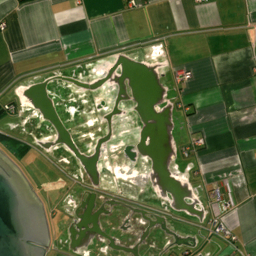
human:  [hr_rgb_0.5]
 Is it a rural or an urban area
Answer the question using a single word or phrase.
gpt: rural

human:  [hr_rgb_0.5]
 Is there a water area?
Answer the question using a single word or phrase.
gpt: yes

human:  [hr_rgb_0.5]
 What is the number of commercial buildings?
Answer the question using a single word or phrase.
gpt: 4

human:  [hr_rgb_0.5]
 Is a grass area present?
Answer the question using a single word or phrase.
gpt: yes

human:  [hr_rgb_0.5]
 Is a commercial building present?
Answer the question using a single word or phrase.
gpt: yes

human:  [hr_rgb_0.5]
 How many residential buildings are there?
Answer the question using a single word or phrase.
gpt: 87

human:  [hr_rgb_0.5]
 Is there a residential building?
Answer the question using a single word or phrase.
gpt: yes

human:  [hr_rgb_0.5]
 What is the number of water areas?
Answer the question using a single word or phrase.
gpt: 17

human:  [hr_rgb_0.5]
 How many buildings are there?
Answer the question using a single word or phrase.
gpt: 94

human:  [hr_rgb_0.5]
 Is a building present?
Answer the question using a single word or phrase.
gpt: yes

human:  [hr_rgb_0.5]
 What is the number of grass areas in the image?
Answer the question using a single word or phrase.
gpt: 75

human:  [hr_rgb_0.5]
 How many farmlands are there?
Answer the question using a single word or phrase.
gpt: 23

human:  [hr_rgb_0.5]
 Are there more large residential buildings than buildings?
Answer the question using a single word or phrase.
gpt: no

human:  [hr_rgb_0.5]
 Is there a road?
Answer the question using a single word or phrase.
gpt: yes

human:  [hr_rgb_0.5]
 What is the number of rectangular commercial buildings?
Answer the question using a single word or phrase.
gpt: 4

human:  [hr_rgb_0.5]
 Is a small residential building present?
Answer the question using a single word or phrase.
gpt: yes

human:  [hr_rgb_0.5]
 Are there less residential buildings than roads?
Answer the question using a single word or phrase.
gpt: no

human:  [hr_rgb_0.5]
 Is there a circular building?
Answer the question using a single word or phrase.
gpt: yes

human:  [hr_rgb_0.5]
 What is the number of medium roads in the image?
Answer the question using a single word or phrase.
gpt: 0

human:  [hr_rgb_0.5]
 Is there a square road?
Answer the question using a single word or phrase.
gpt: no

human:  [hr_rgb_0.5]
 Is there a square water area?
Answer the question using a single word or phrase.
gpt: yes

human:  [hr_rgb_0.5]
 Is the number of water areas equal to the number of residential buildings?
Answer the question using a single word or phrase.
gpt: no

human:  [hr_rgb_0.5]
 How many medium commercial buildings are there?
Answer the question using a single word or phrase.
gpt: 0

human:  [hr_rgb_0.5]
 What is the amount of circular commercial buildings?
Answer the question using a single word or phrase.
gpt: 0

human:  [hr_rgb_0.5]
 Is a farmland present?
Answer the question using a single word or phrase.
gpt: yes

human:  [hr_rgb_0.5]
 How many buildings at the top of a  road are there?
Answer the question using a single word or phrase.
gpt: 94

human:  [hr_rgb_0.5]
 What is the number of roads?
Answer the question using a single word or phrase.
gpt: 56

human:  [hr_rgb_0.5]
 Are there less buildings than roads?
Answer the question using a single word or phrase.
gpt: no

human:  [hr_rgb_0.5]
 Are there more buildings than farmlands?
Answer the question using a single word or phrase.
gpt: yes

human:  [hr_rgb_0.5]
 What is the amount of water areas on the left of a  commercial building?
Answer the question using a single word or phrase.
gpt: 12

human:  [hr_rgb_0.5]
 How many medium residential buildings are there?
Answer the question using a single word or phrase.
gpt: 2

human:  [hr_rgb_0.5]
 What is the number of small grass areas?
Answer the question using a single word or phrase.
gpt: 18

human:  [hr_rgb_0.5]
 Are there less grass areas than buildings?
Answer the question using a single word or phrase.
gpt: yes

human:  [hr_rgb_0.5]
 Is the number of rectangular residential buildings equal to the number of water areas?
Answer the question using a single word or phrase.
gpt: no

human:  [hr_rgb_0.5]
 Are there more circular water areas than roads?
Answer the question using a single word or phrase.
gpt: no

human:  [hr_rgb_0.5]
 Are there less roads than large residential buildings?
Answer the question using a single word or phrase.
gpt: no

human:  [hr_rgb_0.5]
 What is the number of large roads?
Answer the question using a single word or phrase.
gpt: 0

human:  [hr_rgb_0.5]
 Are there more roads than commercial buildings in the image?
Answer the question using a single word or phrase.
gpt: yes

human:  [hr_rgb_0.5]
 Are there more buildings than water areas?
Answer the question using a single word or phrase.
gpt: yes

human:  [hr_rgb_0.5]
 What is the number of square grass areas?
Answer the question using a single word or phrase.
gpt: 1

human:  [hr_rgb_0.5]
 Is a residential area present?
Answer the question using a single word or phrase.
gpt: yes

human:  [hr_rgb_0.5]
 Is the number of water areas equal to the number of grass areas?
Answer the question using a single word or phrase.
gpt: no

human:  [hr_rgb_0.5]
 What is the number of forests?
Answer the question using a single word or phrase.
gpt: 30

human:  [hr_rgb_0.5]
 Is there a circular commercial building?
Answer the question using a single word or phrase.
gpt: no

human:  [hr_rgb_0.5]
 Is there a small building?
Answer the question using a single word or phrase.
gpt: yes

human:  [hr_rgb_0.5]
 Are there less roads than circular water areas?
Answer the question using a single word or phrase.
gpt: no

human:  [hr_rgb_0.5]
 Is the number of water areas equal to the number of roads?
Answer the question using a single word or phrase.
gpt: no

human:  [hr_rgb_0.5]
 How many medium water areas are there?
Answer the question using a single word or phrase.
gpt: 4

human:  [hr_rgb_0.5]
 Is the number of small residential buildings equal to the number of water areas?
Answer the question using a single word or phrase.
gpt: no

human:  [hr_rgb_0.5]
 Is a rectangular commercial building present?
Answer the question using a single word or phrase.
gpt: yes

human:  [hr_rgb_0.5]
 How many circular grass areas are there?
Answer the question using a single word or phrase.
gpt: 1

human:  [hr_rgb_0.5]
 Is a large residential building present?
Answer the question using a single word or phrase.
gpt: no

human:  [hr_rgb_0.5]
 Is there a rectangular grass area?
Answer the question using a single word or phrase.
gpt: yes

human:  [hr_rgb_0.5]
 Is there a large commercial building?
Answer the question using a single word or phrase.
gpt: no

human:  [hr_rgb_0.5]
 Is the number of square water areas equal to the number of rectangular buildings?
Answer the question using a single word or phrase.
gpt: no

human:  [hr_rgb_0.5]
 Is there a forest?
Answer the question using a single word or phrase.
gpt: yes

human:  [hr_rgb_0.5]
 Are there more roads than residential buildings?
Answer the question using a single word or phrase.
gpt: no

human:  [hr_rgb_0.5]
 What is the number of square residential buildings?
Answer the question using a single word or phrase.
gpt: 1

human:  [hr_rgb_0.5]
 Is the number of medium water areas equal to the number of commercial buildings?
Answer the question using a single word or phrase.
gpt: yes

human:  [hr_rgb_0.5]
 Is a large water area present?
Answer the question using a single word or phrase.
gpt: yes

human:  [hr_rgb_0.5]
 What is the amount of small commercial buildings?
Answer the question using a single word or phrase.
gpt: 4

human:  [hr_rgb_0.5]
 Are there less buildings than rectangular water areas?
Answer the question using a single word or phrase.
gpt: no

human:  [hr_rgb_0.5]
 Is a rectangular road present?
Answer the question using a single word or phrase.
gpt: no

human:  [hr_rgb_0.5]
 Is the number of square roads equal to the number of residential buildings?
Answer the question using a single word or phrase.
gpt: no